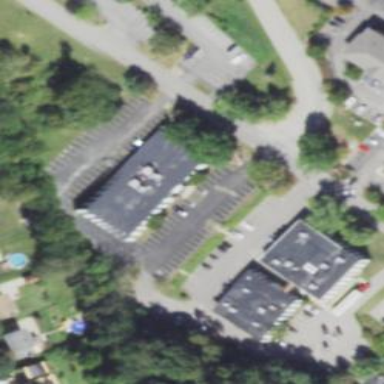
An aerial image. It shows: Commercial building.